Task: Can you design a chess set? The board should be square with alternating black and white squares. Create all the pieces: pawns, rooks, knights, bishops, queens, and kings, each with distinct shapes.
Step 990:
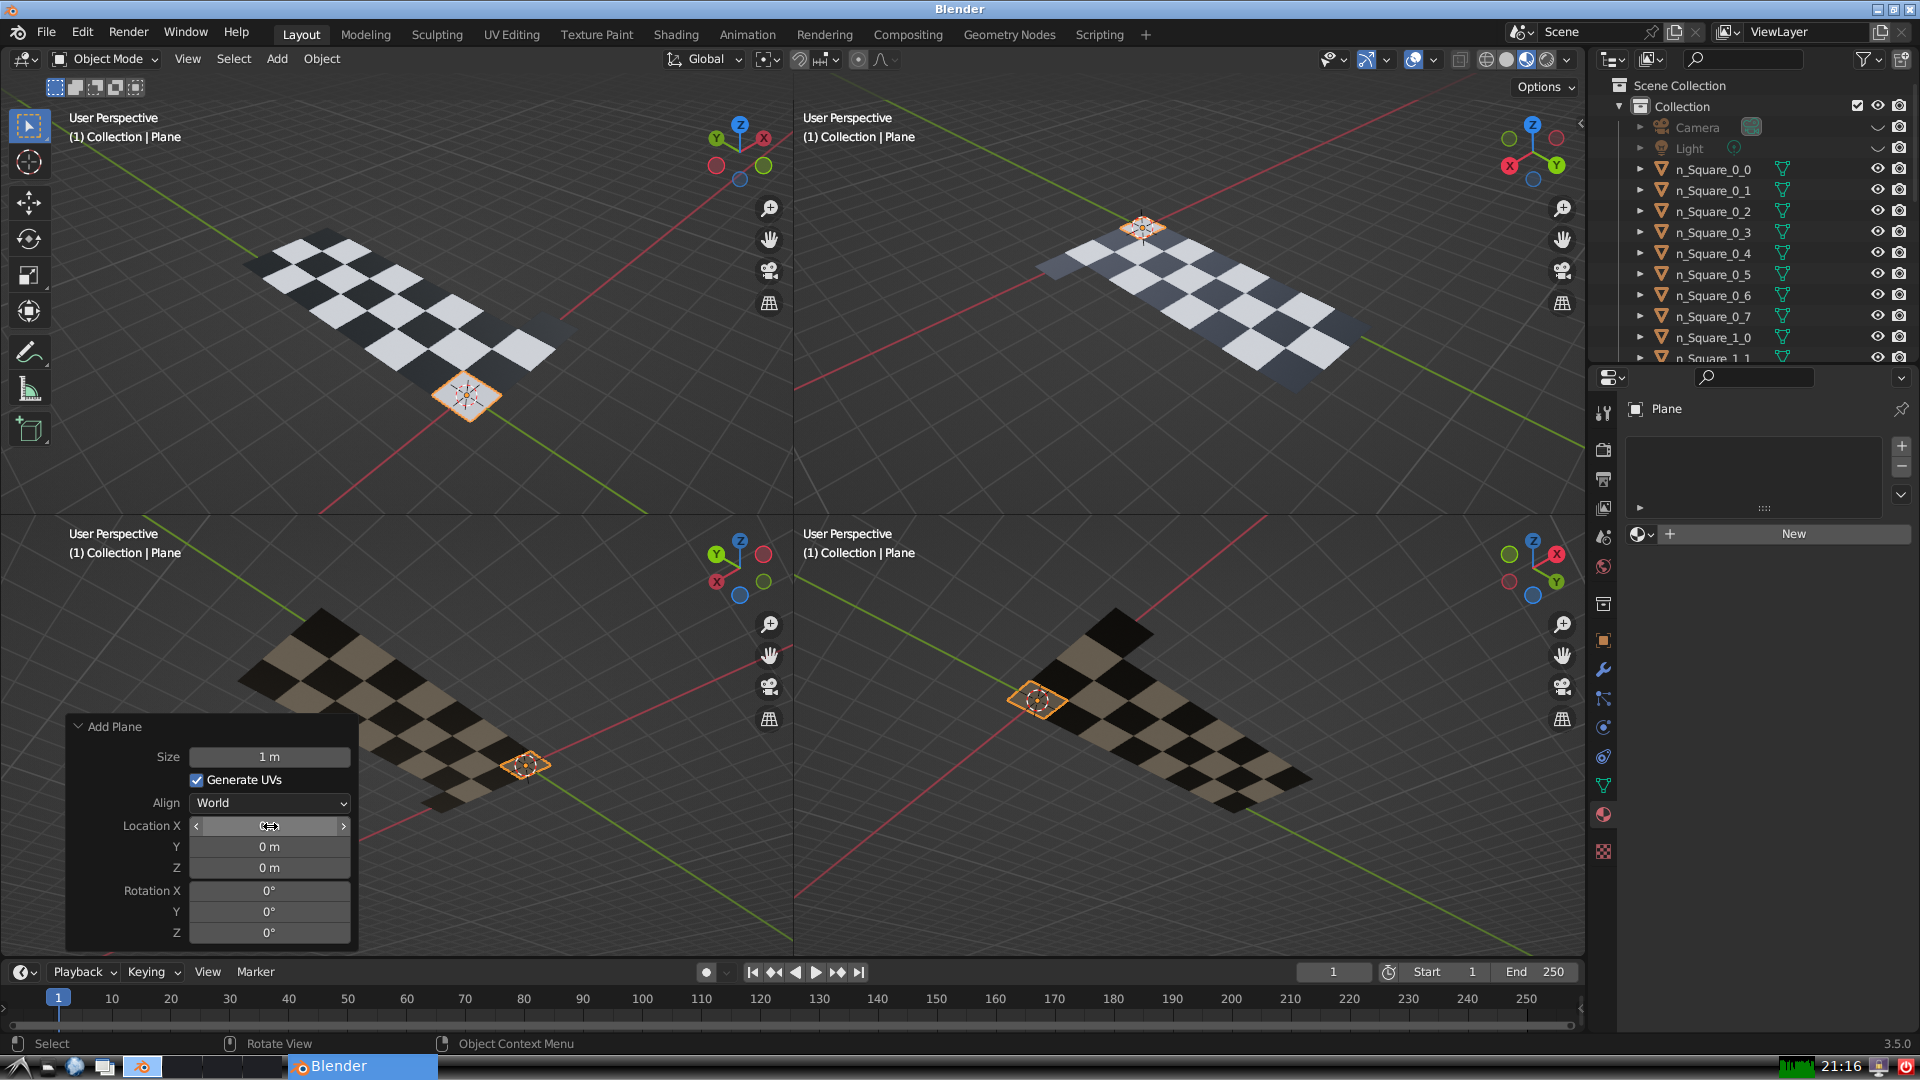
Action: click: no